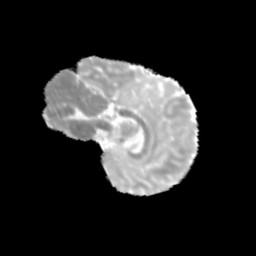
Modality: MD
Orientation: sagittal
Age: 12
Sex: female
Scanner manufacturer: siemens
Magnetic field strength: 3 T
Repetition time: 3.8 s
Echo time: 0.07 s